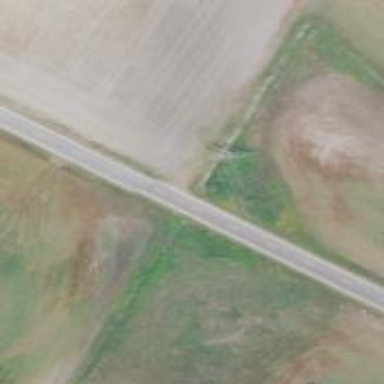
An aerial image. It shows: H-frame power pole.